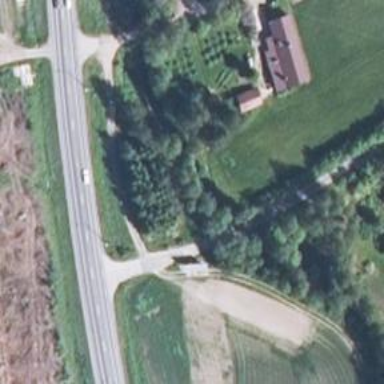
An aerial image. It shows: Track road with bridge.